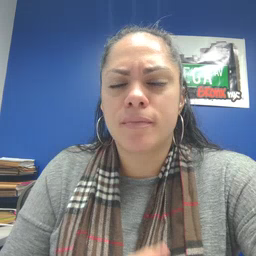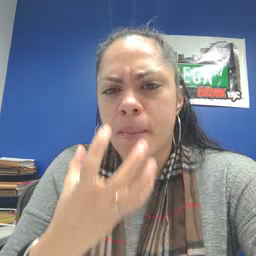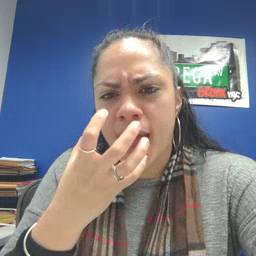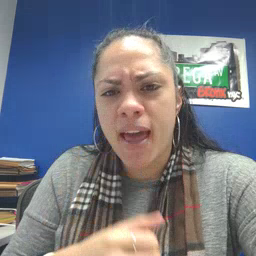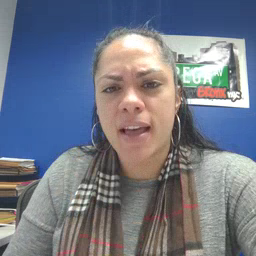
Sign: mad